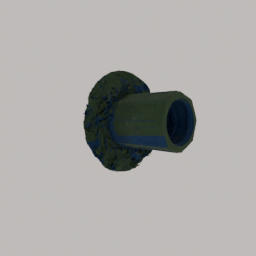
Label: tools